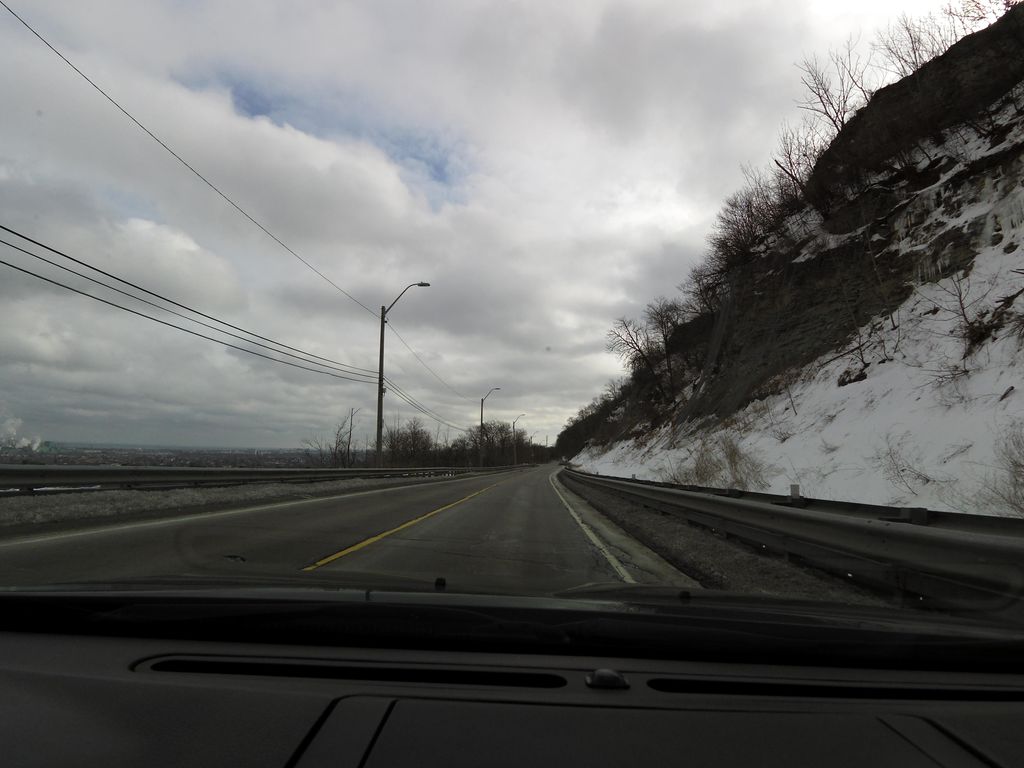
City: hamilton